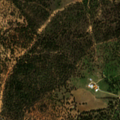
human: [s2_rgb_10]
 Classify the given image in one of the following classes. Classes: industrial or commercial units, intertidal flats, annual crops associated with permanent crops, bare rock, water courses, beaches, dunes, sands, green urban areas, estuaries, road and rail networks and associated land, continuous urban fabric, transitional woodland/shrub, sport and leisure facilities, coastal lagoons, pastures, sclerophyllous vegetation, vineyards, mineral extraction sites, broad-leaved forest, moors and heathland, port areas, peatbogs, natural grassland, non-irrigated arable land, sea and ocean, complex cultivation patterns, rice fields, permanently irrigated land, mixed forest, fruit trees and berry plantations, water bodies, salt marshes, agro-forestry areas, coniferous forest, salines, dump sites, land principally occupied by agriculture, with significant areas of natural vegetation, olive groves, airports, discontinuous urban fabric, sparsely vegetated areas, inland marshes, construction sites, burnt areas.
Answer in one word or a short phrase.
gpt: agro-forestry areas